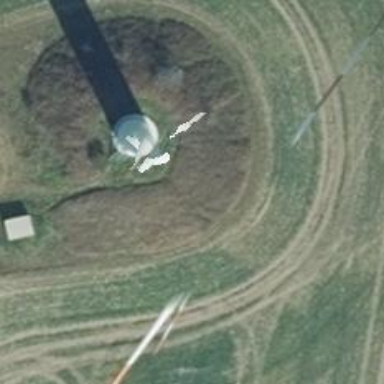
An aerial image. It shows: Wind generator powered by wind. The generator type is horizontal axis and it uses wind turbines.